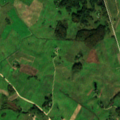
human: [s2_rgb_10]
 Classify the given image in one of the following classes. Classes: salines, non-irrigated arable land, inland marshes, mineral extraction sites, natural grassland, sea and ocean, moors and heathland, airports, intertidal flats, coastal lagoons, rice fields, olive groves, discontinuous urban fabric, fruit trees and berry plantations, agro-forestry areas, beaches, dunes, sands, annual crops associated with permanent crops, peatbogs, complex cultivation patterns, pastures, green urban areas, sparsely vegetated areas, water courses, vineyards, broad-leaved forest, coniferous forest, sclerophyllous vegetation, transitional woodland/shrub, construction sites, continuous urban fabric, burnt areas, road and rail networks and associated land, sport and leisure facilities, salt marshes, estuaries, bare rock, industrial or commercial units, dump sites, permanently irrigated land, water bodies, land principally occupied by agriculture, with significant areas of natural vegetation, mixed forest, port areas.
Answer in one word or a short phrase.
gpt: pastures, land principally occupied by agriculture, with significant areas of natural vegetation